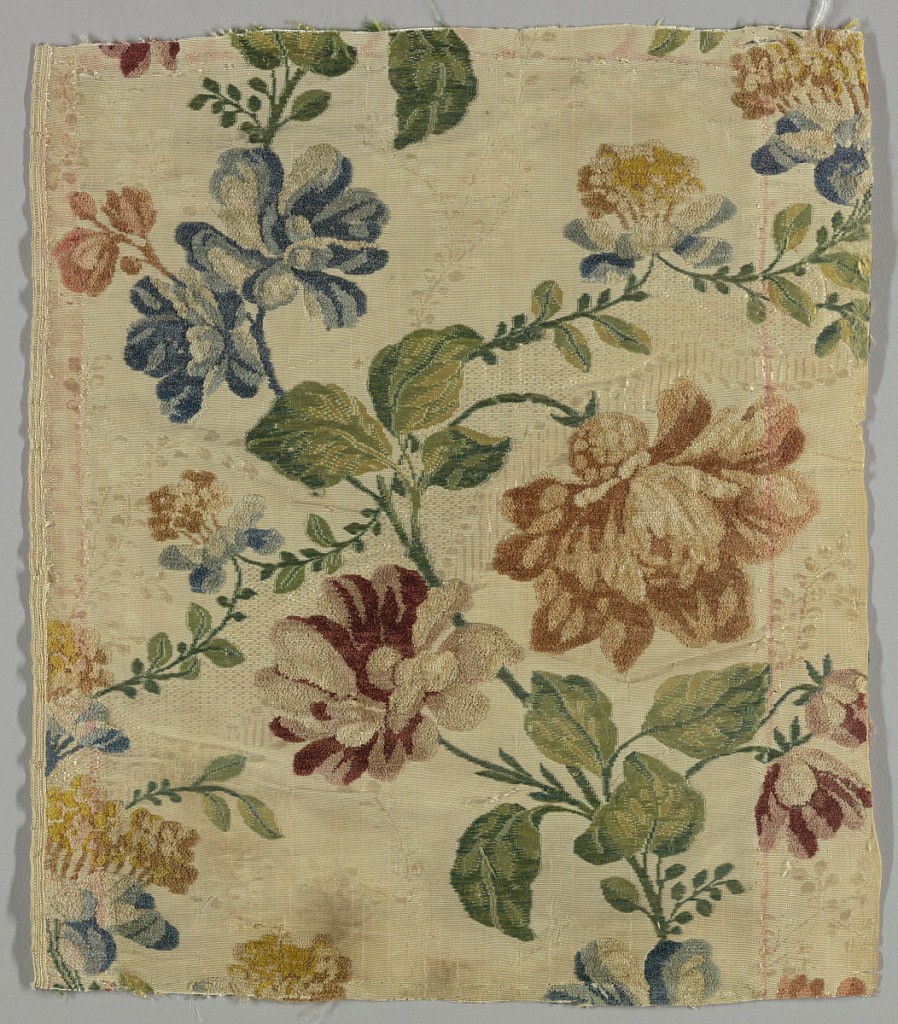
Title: Textile
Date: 18th century
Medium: silk and chenille Technique: plain compound cloth, brocaded
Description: Large-scale serpentine branches brocaded in green silk with flowers in polychrome chenille threads.  Secondary design of ribbon-like serpentines and small branches in floats of wefts of same color as ground fabrics.